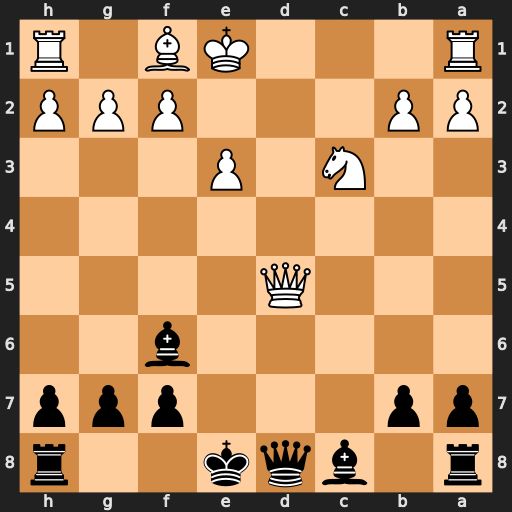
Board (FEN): r1bqk2r/pp3ppp/5b2/3Q4/8/2N1P3/PP3PPP/R3KB1R
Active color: b
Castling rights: KQkq
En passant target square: -
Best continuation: Bxc3+ bxc3 Qxd5